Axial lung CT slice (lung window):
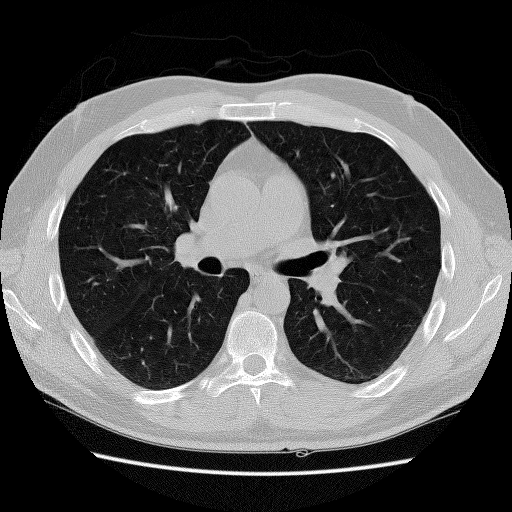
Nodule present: no